Chest X-ray. View position: PA
Patient age: 28
Patient sex: F
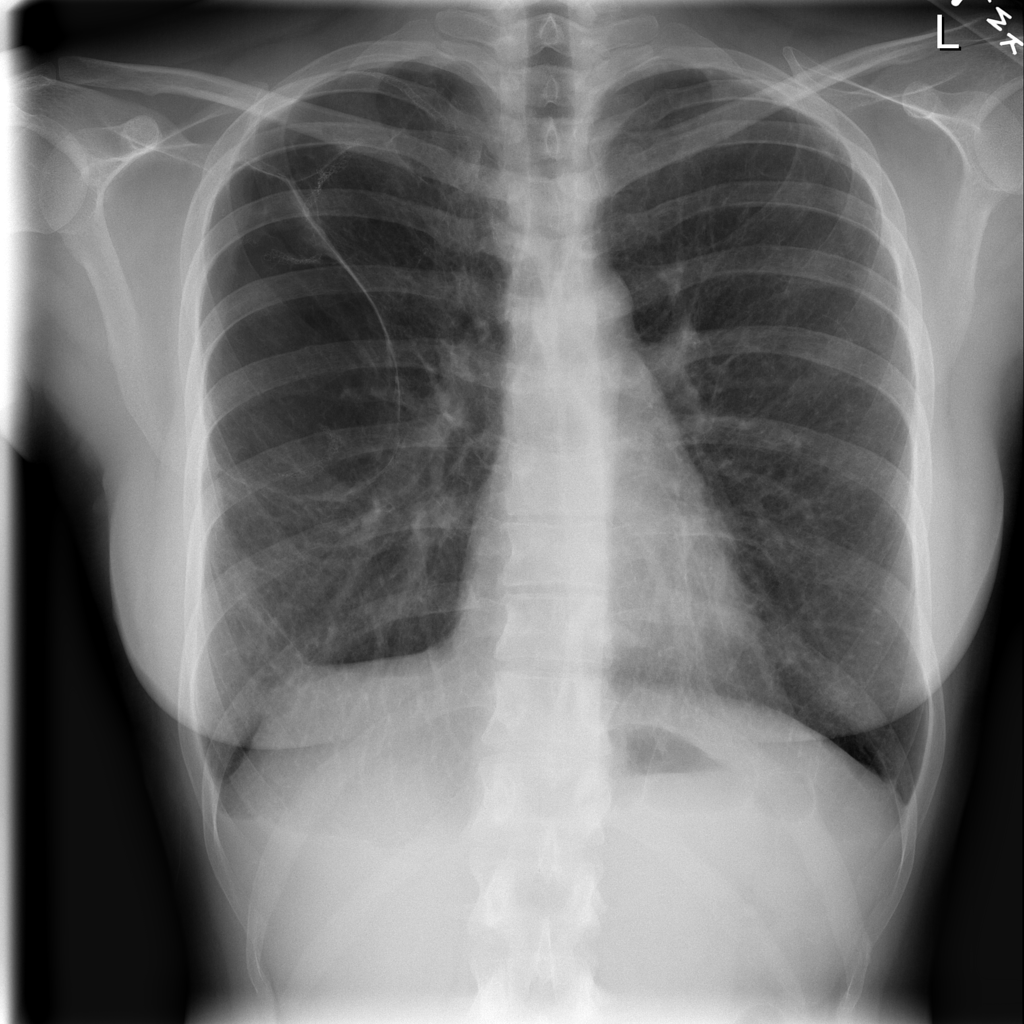
Finding: Pneumothorax